Interaction volume radius: 10 \u00c5
Interaction volume height: 10 \u00c5
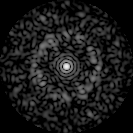
Disorder parameter: 0.8327